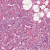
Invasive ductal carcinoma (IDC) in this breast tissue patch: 1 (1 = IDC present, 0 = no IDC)